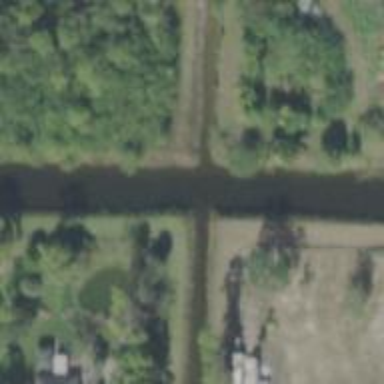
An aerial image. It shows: Canal.